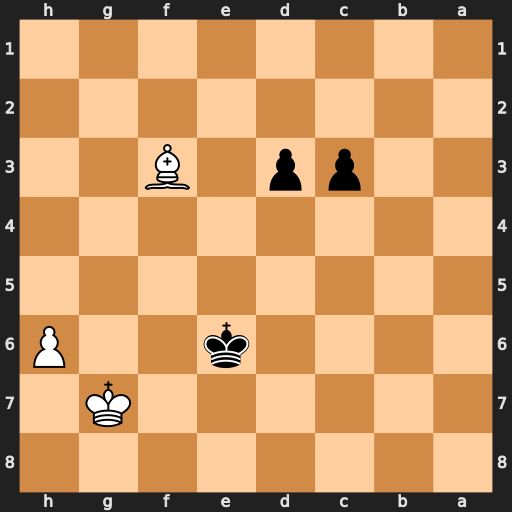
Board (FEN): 8/6K1/4k2P/8/8/2pp1B2/8/8
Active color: b
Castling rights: -
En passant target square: -
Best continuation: c2 h7 c1=Q